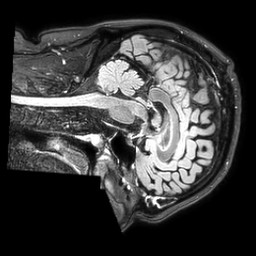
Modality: FLAIR
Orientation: sagittal
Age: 54
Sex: male
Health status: ill
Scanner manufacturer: philips
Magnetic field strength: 3 T
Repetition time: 4.8 s
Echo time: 0.34 s